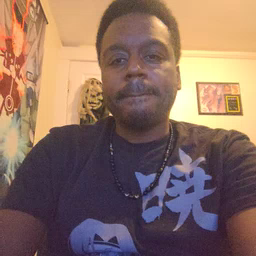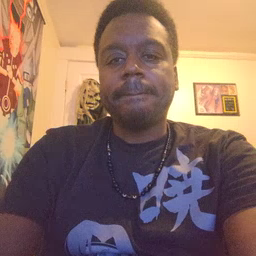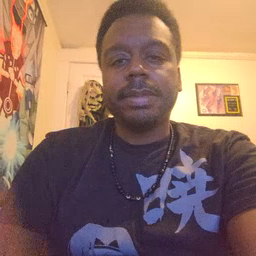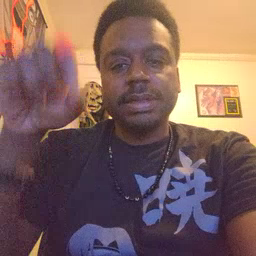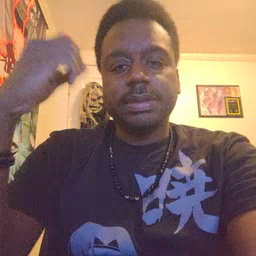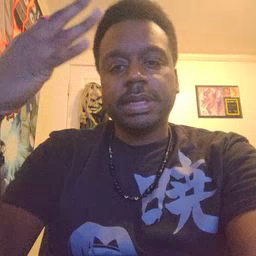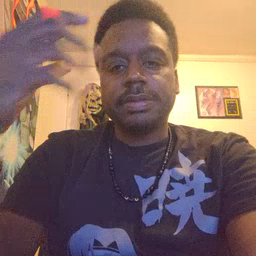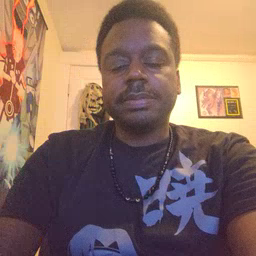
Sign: sun